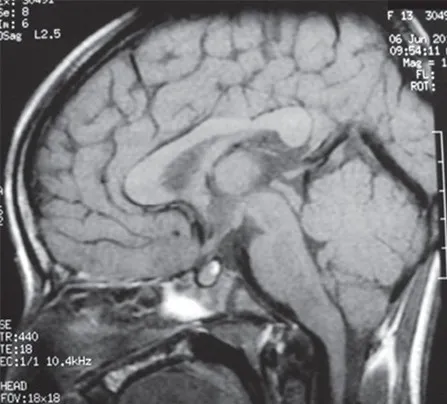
Magnetic resonance imaging of brain (T1W) showing normal pituitary and suprasellar region with normal pineal gland.
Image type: radiology (mri)